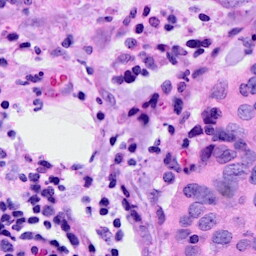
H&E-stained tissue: Breast